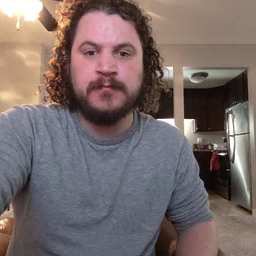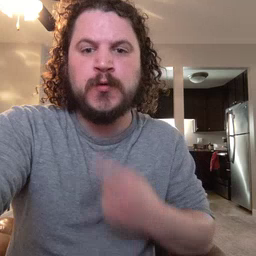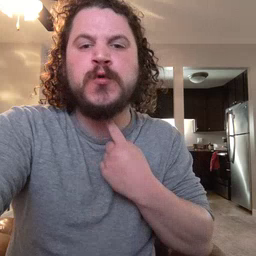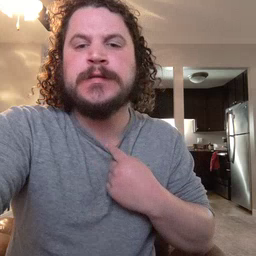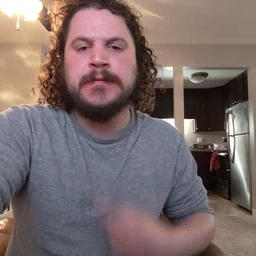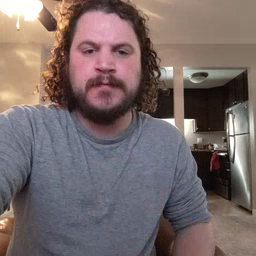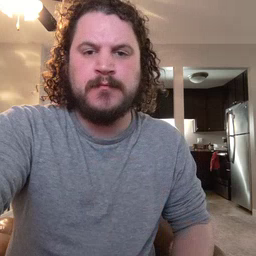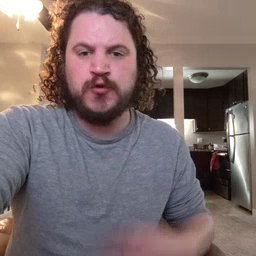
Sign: thirsty